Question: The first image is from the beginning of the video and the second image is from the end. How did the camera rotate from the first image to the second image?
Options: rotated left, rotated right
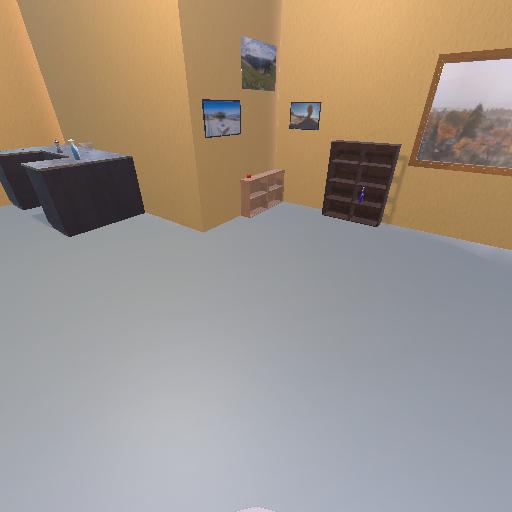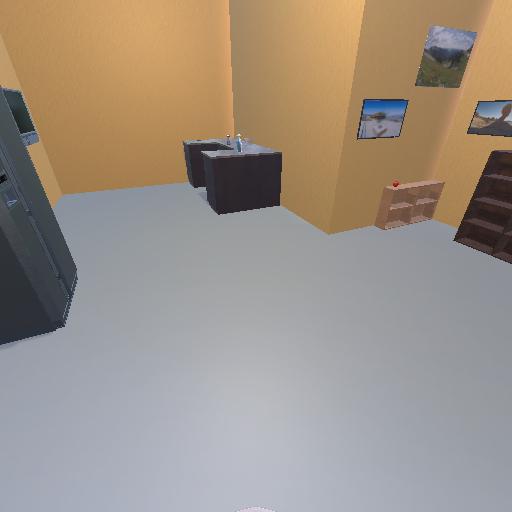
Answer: rotated left